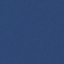
Land use / land cover: SeaLake